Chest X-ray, AP view. Patient: 71 years old, sex M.
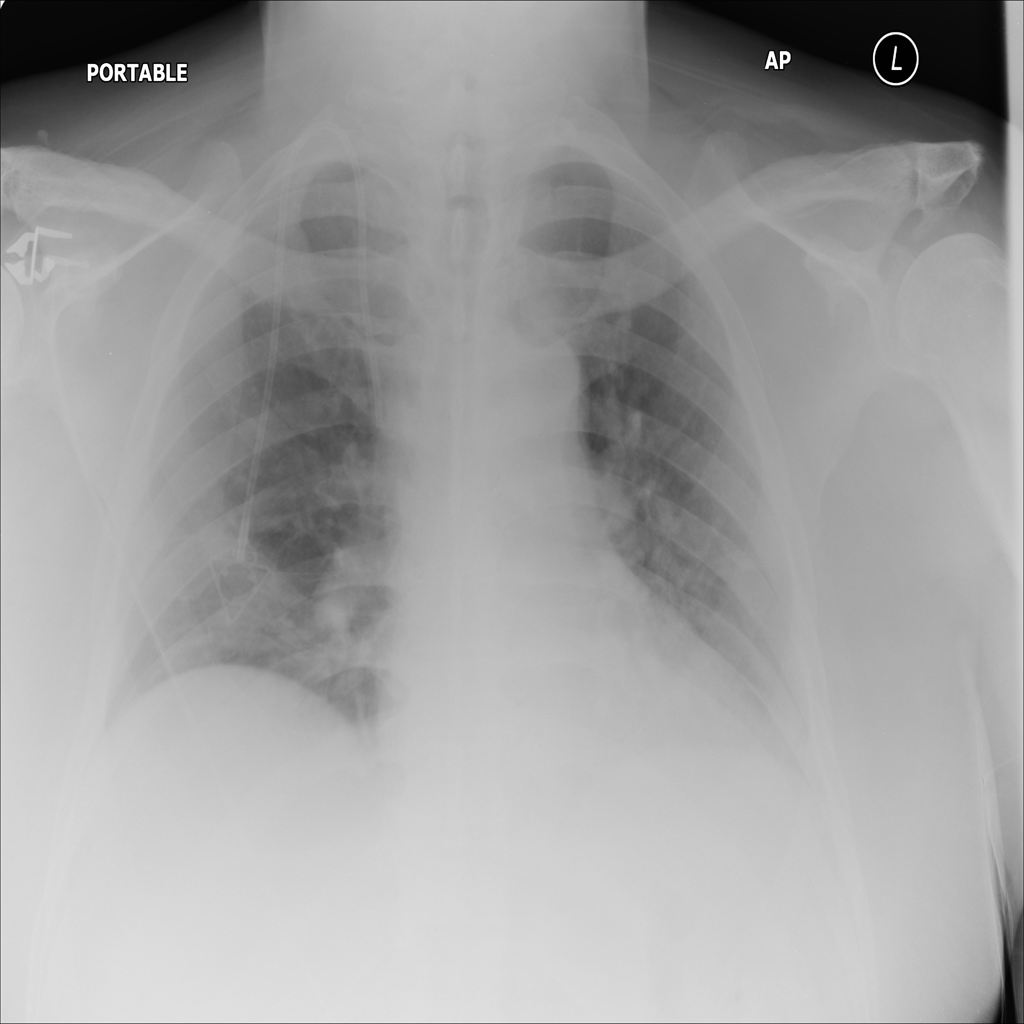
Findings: No Finding